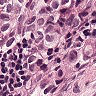
Metastatic tissue present: yes